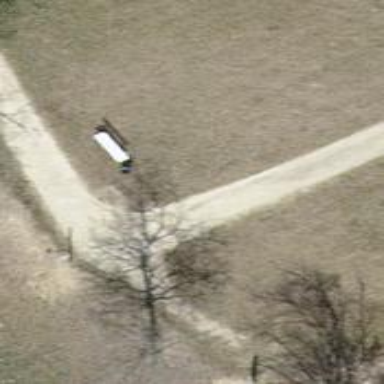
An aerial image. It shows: Unpaved footway.